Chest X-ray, AP view. Patient: 24 years old, sex F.
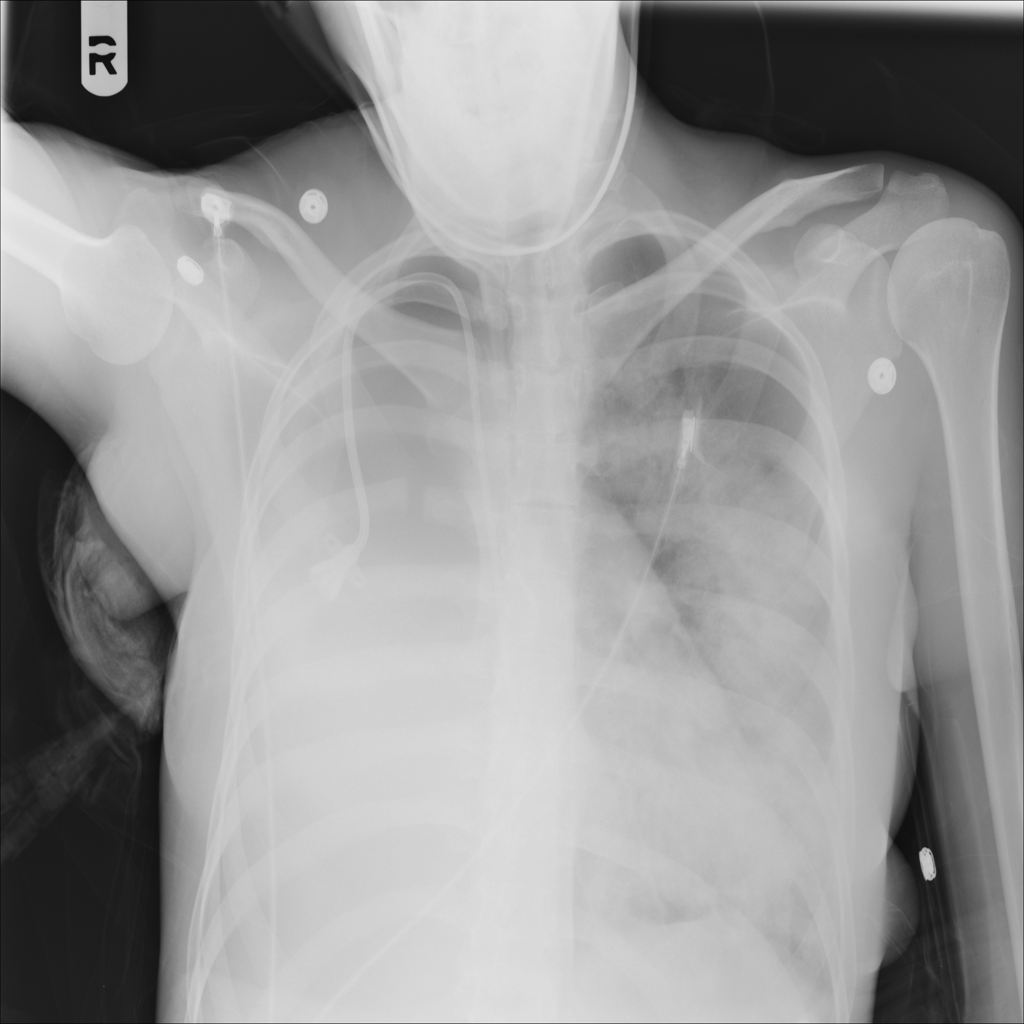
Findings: No Finding